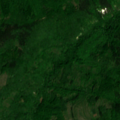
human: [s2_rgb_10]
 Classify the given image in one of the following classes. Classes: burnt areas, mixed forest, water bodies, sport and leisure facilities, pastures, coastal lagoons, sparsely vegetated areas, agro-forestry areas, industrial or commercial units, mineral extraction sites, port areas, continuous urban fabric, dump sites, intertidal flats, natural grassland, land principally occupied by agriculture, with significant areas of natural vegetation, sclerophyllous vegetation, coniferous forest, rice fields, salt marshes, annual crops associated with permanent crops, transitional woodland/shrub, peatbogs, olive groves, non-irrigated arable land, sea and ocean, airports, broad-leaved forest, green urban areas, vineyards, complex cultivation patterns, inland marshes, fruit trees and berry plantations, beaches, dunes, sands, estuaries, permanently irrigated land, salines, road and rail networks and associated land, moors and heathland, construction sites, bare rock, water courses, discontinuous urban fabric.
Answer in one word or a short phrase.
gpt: broad-leaved forest, mixed forest, transitional woodland/shrub